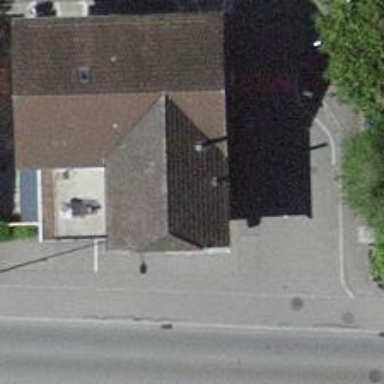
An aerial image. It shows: Restaurant.